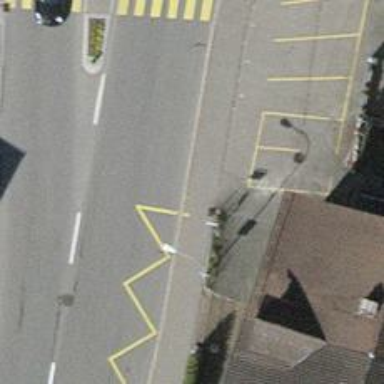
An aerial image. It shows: Platform for public transport. The platform is located by the road.